Question: What's the simplest way to patch an OS X app not issued through the Mac App Store?
From what I've gathered, the "standard" way is via bsdiff and bspatch, but I've noticed that a bunch of programs have software patching screens that are essentially identical, so I was wondering if there was a tool of some sort out there that makes patching software easy?
Here's the screen I see, it's virtually the same for all the applications that have it- the buttons, wording, titles and everything are in the same- the only variation is the icon and the names & release notes.
It also goes through the same "downloading update, installing update" (and so on) prompts, the only variation being the icon of the app.

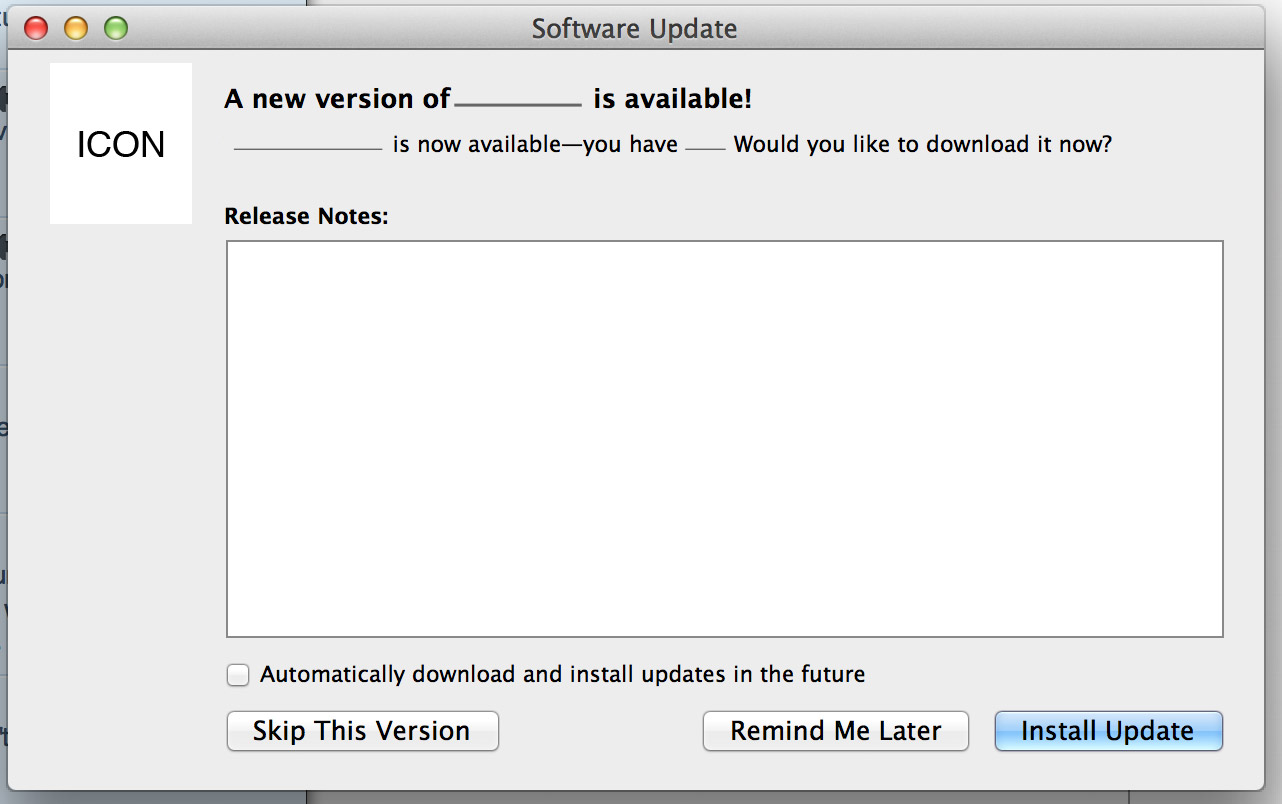
Answer: This is from the Sparkle framework:
<URL>